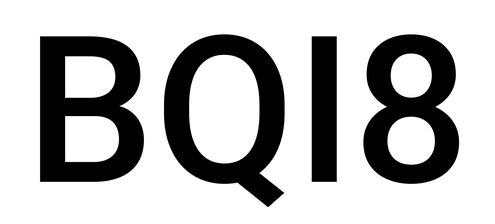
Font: Roboto_Medium